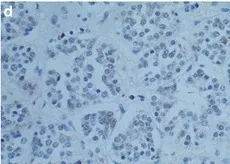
Pathology slides of the resected specimen with different stains. D; The sustentacular cells showed positive staining to S-100 (IHC, x400).
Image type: pathology (immunostaining)